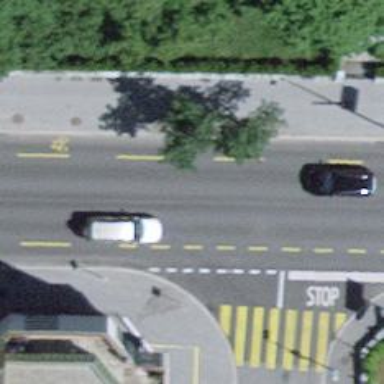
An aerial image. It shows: Primary road with asphalt surface and designated cycle lane.